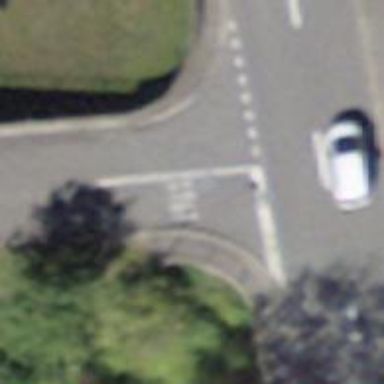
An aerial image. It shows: Asphalt footway with unmarked crossing but with markings.